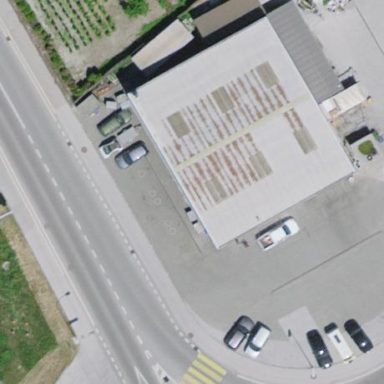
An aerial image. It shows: Industrial building.